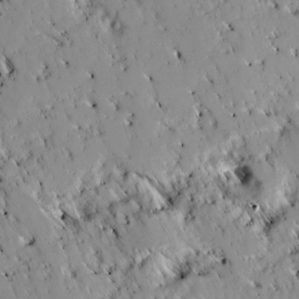
Label: non_frost